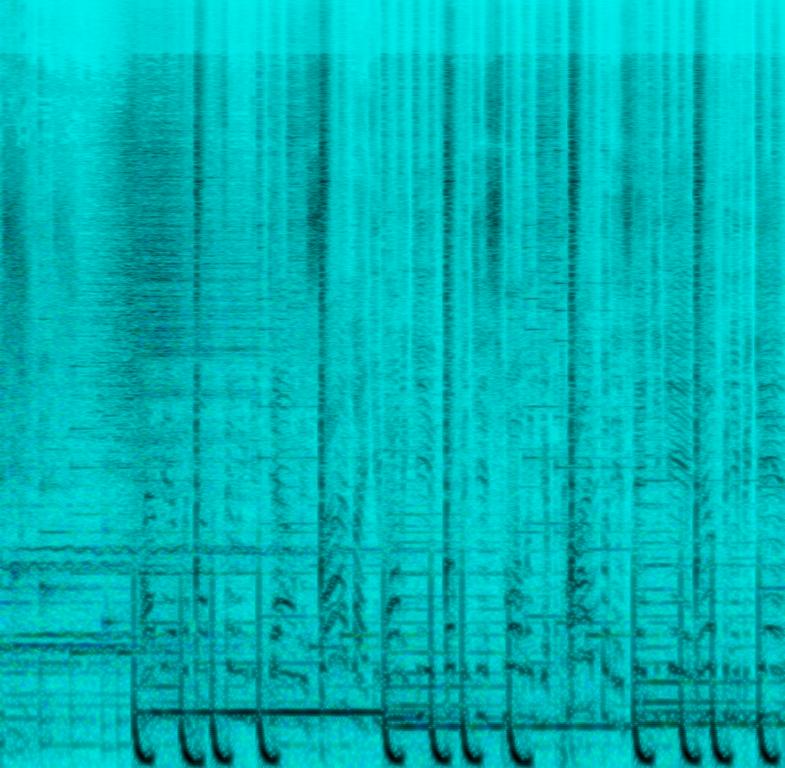
A male vocalist sings this rap. The tempo is medium with the keyboard harmony, digital drum rhythm and boomy bass. The song is passionate, youthful, emotional, buoyant, insightful, intense and story telling in a rhythmic patter. This song is contemporary Rap/Hip.